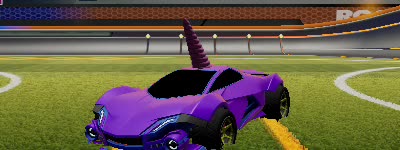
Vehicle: werewolf